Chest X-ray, PA view. Patient: 83 years old, sex M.
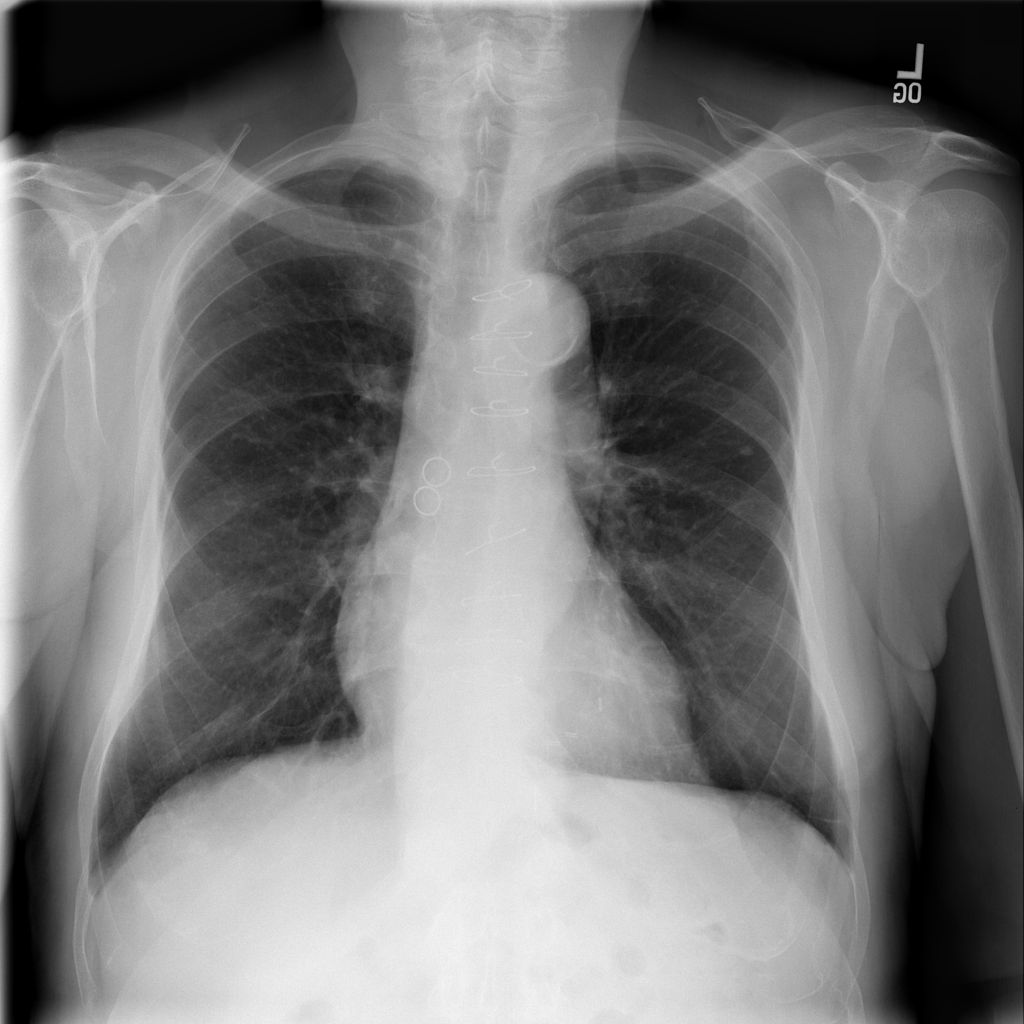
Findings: Nodule